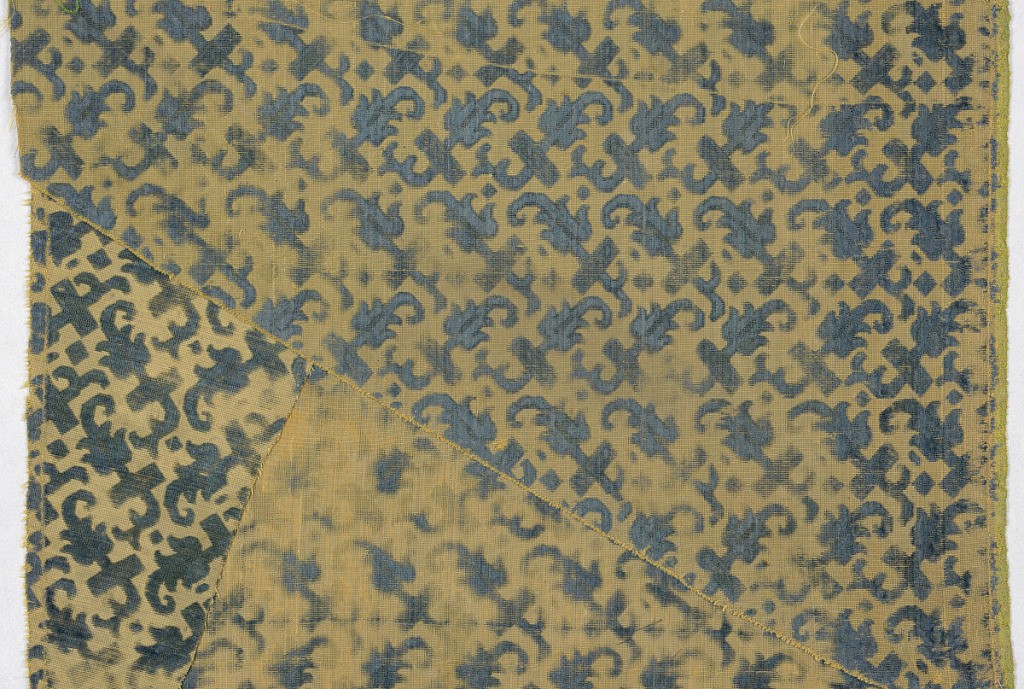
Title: Fragment
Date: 17th century
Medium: silk Technique: supplementary warp forming cut and uncut raised pile in plain weave foundation (velvet0
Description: Leaf rising from a diagonal bar in blue on deep tan.